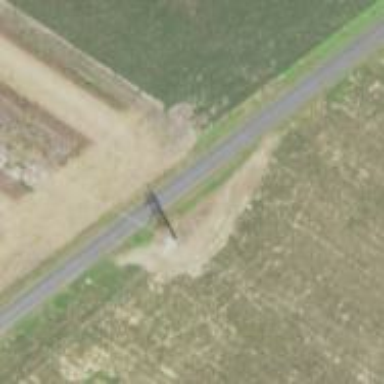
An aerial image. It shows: Power pole.